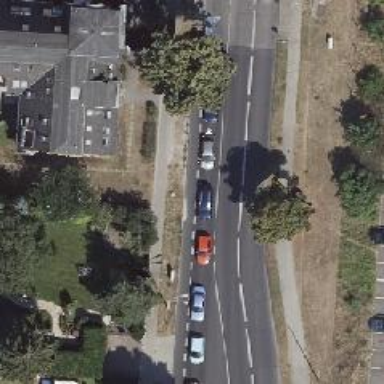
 the cyclists share the lane with buses."